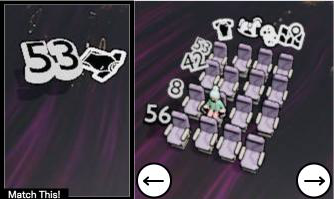
Task: seats
Answer: no